Question: I am trying to use the <URL> but I am getting this error:
'''
Uncaught TypeError: Failed to execute 'animate' on 'Element': The provided value is not of type '(AnimationEffect or sequence<Dictionary>)'
'''

Can you please let me know why this is happening? and does Raphael.js has any built in function to do the same job?
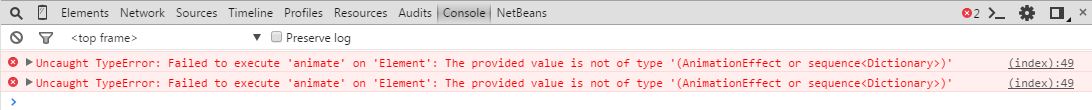
Answer: Raphael has an animate function, so this should work if set correctly. The problem is 'this' will not be referring to a Raphael element, it will refer to a JQuery element, so we need to change this.
We can do this with javascripts .bind() method, so here is an example how it would look if we wanted to apply it to every element (you can get rid of the loop if you only want to add it to a single element).
This is the key bit (just look at the middle line, ie the function bind bit)..this means the Raphael element "boxes[el]" will be passed into 'this'.
'''
Object.keys( boxes ).forEach( function( el ) {
$( boxes[ el ].node ).hoverIntent( hoverFunc.bind( boxes[ el ] ) );
} );
'''
So the whole lot could look like this...
'''
var Draw = Raphael("canvas", 200, 200);
var boxes = {
BC: Draw.path("M50 50, L50,60, L60,60 L60,50 L50,50").attr({
fill: "#000"
}),
ON: Draw.path("M70 70, L70,80, L80,80 L80,70 L70,70").attr({
fill: "#000"
}),
NB: Draw.path("M90 90, L90,100, L100,100 L100,90 L90,90").attr({
fill: "#000"
})
}
function hoverFunc() {
this.animate({
"fill": "#F38A03"
}, 500);
}
Object.keys( boxes ).forEach( function( el ) {
$( boxes[ el ].node ).hoverIntent( hoverFunc.bind( boxes[ el ] ) );
} );
'''
<URL>
<URL> with hover out